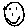
Label: smiley face